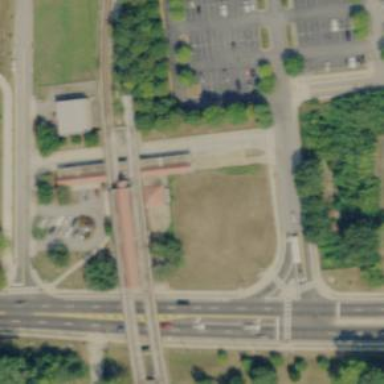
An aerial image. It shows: Train station building.